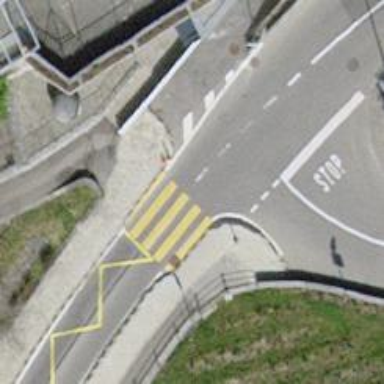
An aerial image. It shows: Marked crossing with zebra markings on the road.